Question: Game Rule: Clicking a light toggles itself and its adjacent (up, down, left, right) lights. What is the minimum number of clicks required to turn off all the lights?
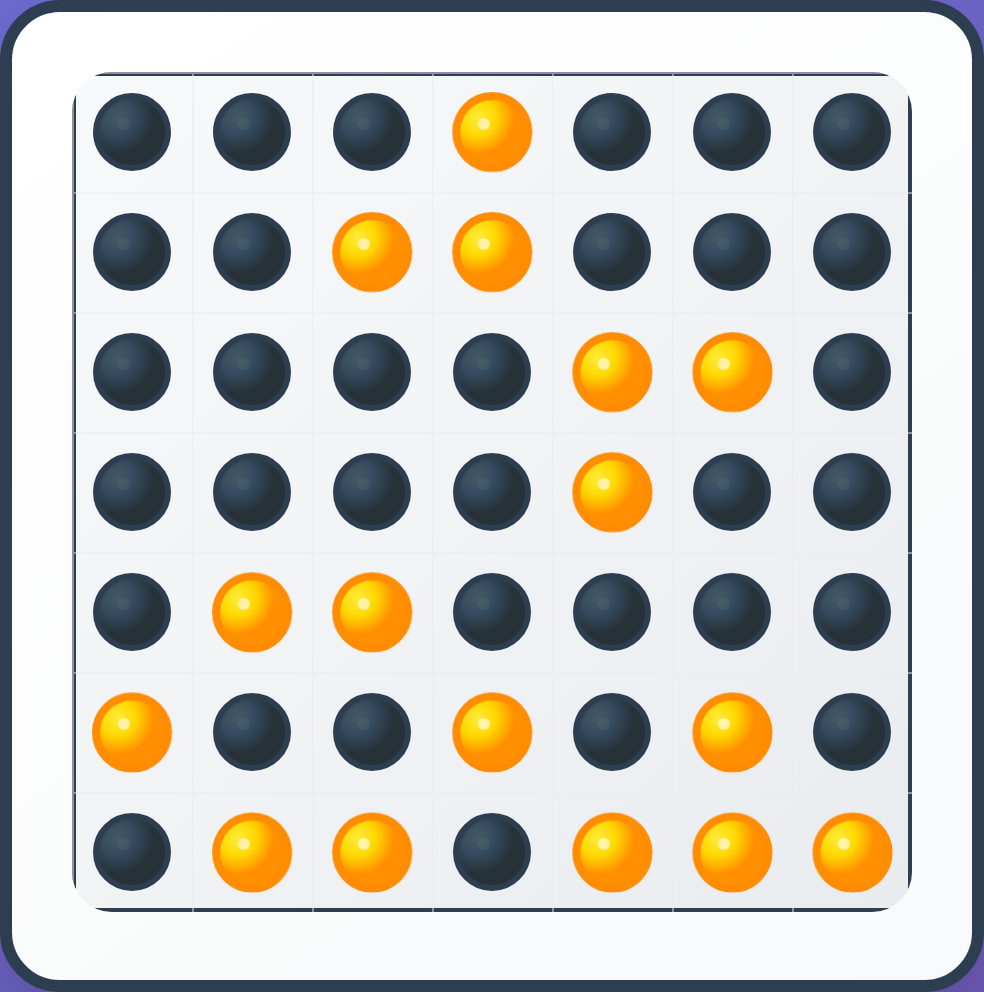
Answer: 5